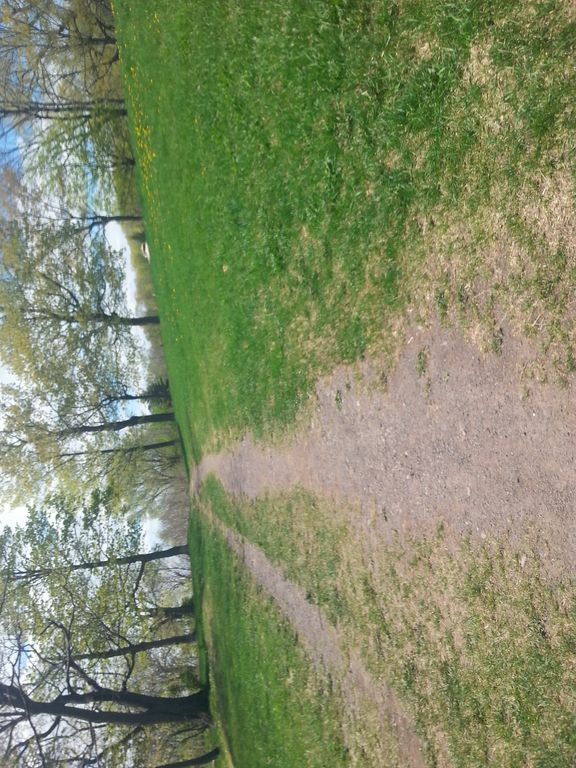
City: quebec_city